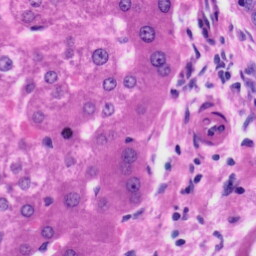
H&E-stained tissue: Liver